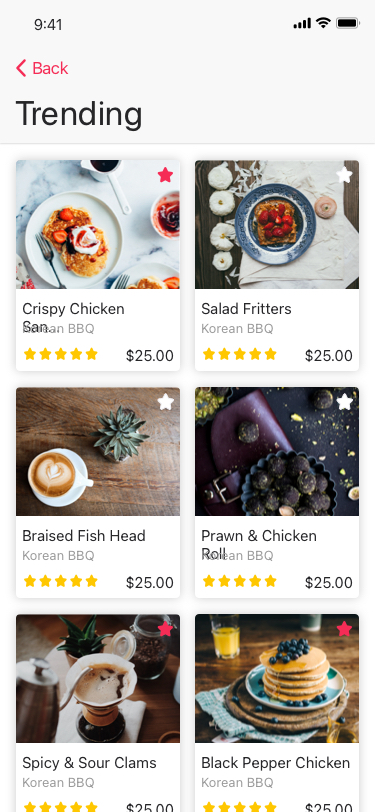
Text in this UI design:
Back
Trending
Crispy Chicken San...
Korean BBQ
$25.00
Braised Fish Head
Korean BBQ
$25.00
Salad Fritters
Korean BBQ
$25.00
Prawn & Chicken Roll
Korean BBQ
$25.00
Spicy & Sour Clams
Korean BBQ
$25.00
Black Pepper Chicken
Korean BBQ
$25.00